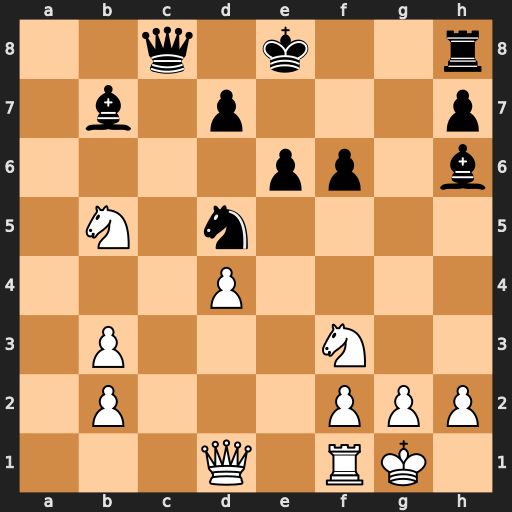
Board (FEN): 2q1k2r/1b1p3p/4pp1b/1N1n4/3P4/1P3N2/1P3PPP/3Q1RK1
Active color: w
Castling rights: k
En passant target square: -
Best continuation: Nd6+ Ke7 Nxc8+